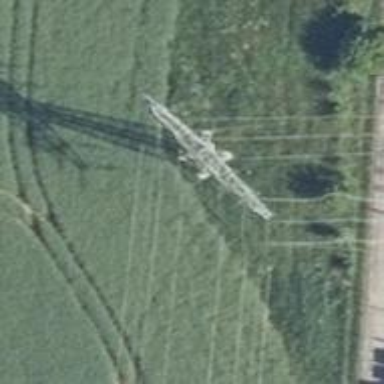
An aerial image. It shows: Three power lines with cables.